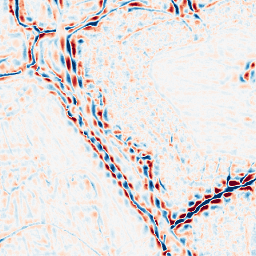
Category: wavelet
Decomposition family: wavelet_biorthogonal
Decomposition parameters: wavelet: bior3.5
level: 3
Upsampling method: bilinear
Upsampling parameters: scale: 8
Upsampling scale: 8